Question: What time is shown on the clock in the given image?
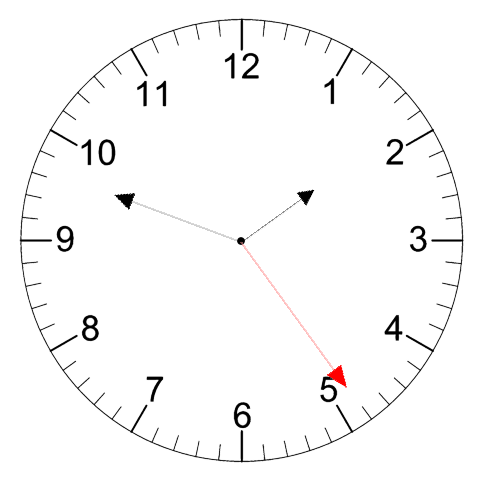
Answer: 01:48:24